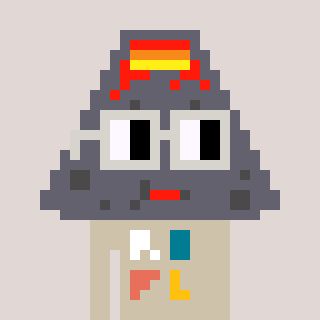
a pixel art character with square light gray glasses, a volcano-shaped head and a bege-colored body on a warm background